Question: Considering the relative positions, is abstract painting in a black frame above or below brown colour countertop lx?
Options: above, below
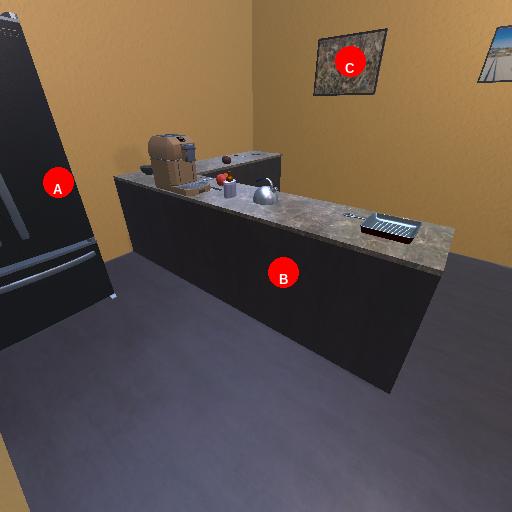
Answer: above